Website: lowes
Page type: billing-address
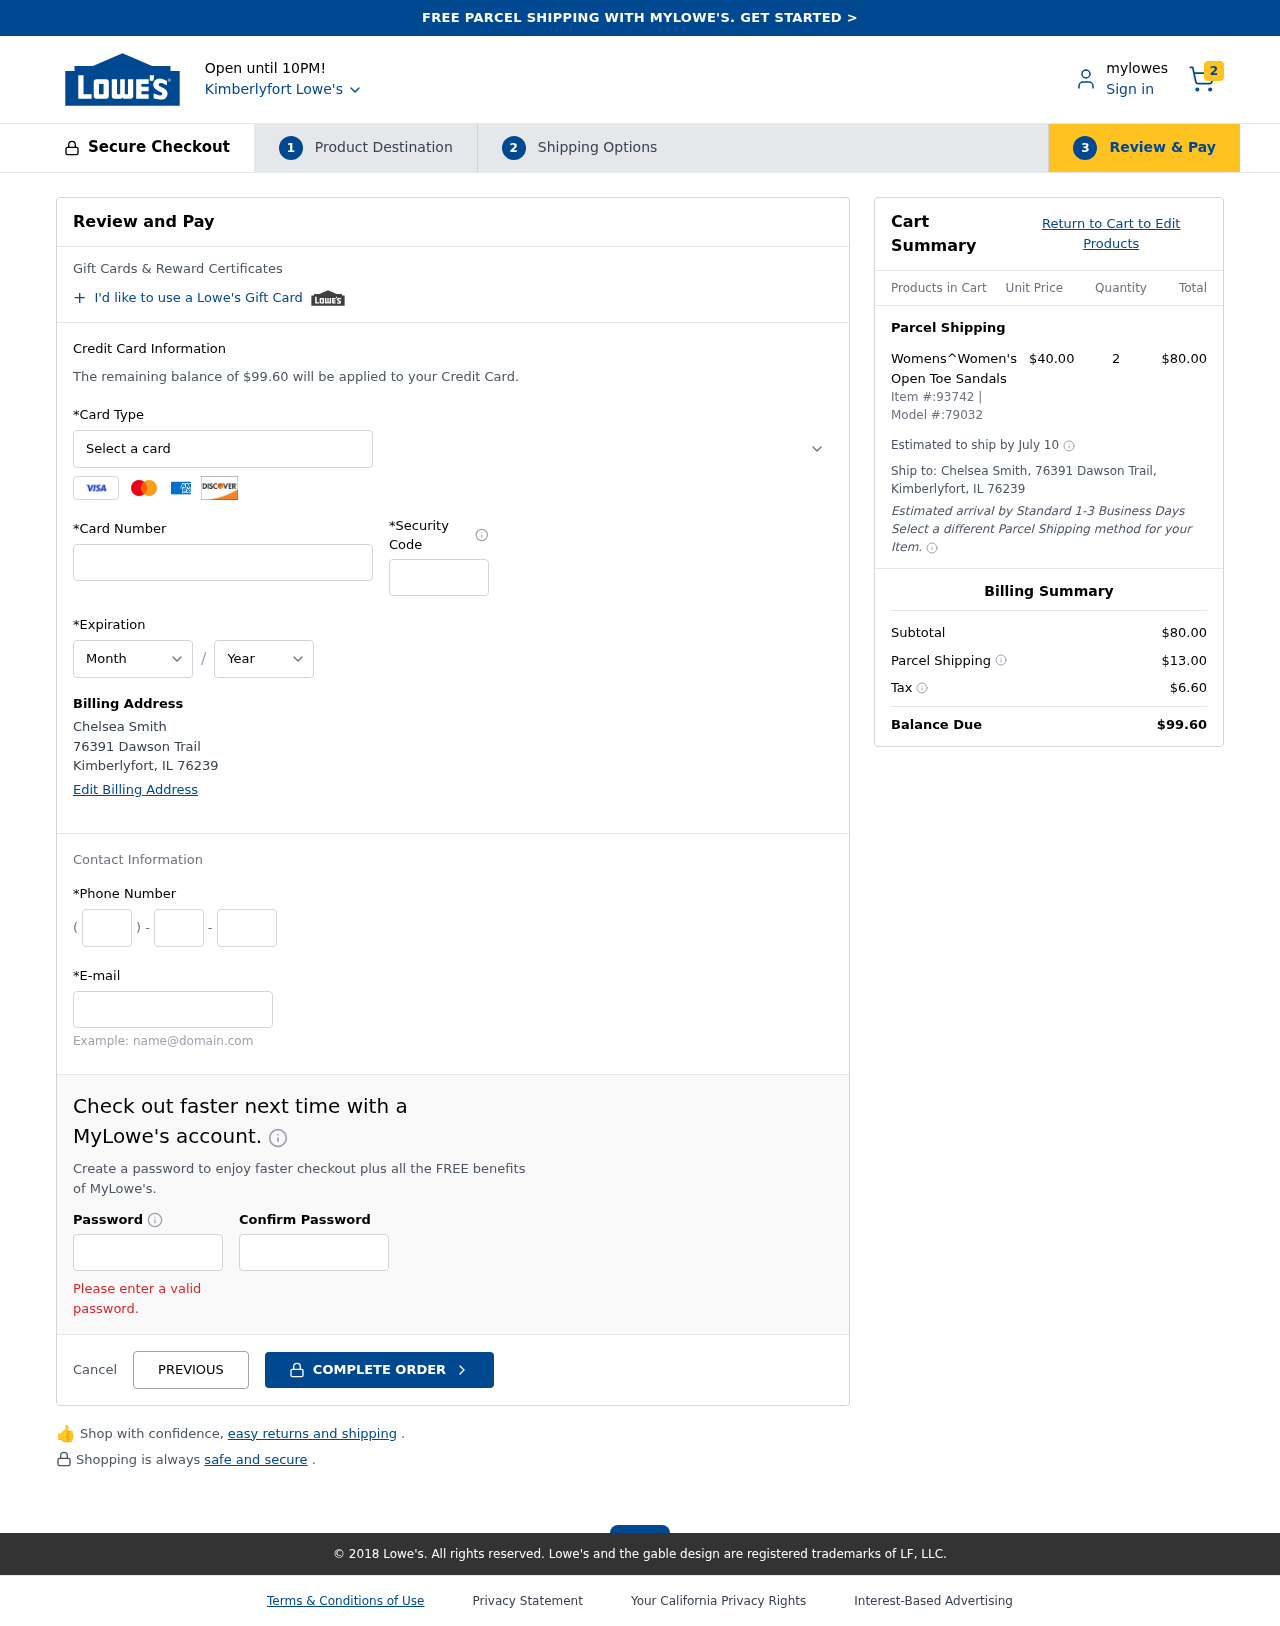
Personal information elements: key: PII_CARD_CVV
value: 485
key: PII_CARD_EXPIRY_MONTH
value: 12
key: PII_CARD_EXPIRY_YEAR
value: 28
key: PII_CARD_NUMBER
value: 6011 0889 2171 0876
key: PII_CARD_TYPE
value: Discover
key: PII_CITY
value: Kimberlyfort
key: PII_CITY_STATE_ZIP
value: Kimberlyfort, IL 76239
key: PII_EMAIL
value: csmith@gmail.com
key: PII_FULLNAME
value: Chelsea Smith
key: PII_PHONE_AREA
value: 904
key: PII_PHONE_PREFIX
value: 923
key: PII_PHONE_SUFFIX
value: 8768
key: PII_STREET
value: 76391 Dawson Trail
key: PII_FULLNAME2
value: Chelsea Smith
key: PII_STATE_ABBR
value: IL
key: PII_POSTCODE
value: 76239
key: PII_POSTCODE_FULL
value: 76239
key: PII_CITY_STATE
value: Kimberlyfort, IL
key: PII_POSTCODE_NUMERIC
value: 76239
Product elements: key: PRODUCT1_NAME
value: Womens^Women's Open Toe Sandals
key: PRODUCT1_PRICE
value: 40
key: PRODUCT1_QUANTITY
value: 2
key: PRODUCT_ITEM_NUMBER
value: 93742
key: PRODUCT_MODEL_NUMBER
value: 79032
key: PRODUCT1_LINE_TOTAL
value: $80.00
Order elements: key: ORDER_NUM_ITEMS
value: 2
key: ORDER_TOTAL
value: $99.60
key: ORDER_SHIPPING_DATE
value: July 10
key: ORDER_SUBTOTAL
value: $80.00
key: ORDER_SHIPPING_COST
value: $13.00
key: ORDER_TAX
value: $6.60